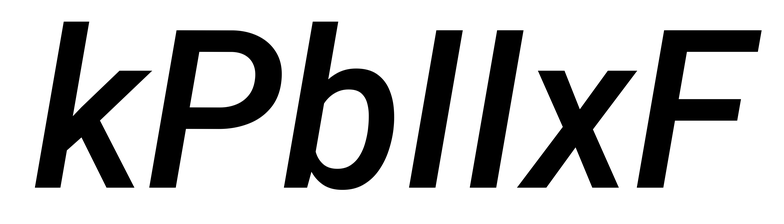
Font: Roboto-Italic_Medium_Italic